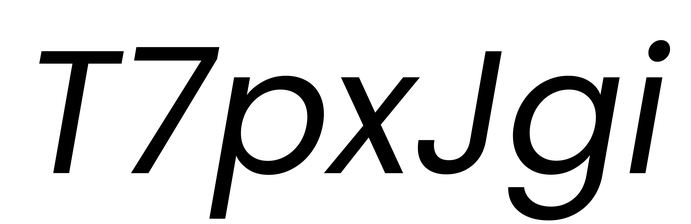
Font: Poppins-Italic